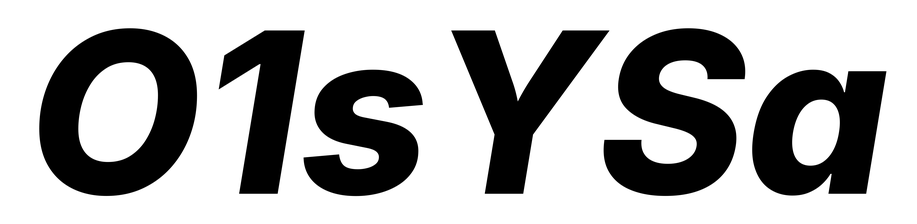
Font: Inter-Italic_ExtraBold_Italic